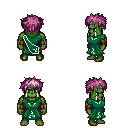
a pixel art fantasy rpg character, male body template, orc, green skin, sash dress, teal pants, pink bedhead hairstyle, iron tiara, cloth bracers, four views (front, back, left, right), 2x2 character sprite sheet, small pixel art, hard edges, no anti-aliasing